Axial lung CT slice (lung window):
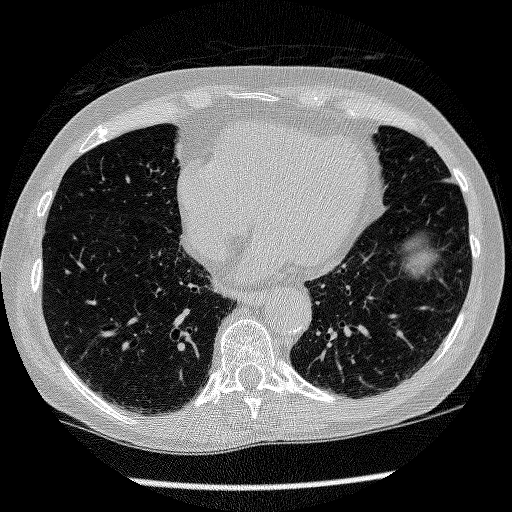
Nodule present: no